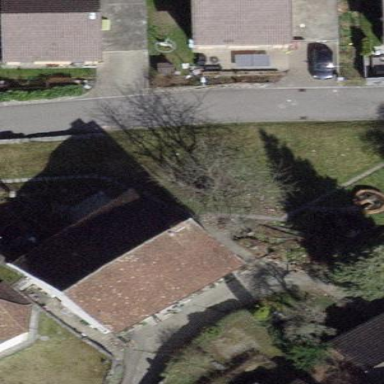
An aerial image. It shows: Detached building with gabled roof.